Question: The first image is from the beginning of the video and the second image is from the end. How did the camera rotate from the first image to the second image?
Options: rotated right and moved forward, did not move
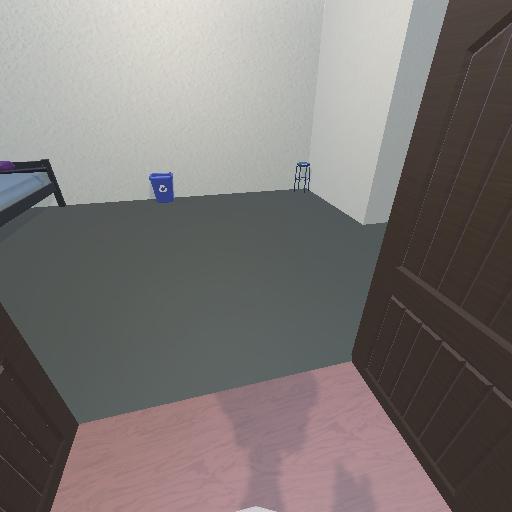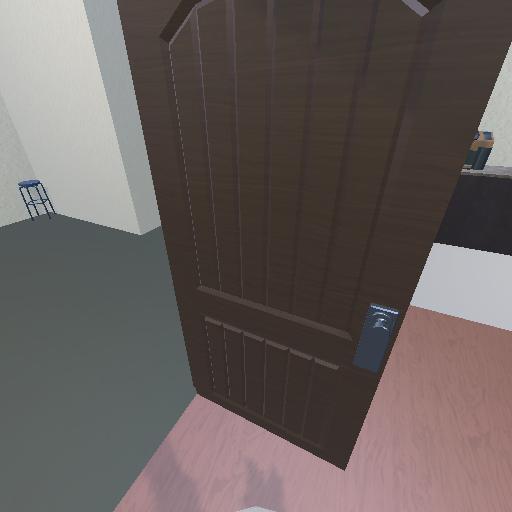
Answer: rotated right and moved forward